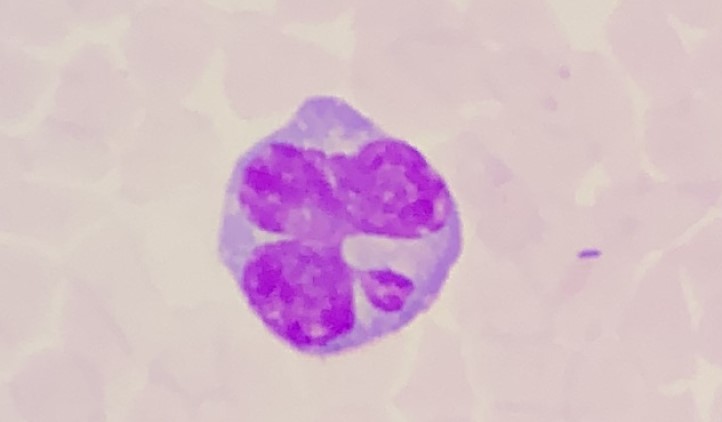
White blood cell type: Neutrophil